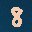
Label: 8